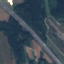
Label: Highway